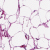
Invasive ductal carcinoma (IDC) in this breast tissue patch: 0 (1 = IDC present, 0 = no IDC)